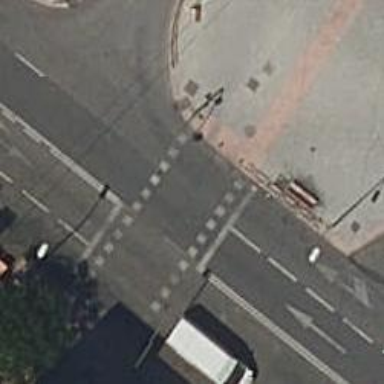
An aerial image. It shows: Asphalt footway with marked crossing equipped with traffic signals.